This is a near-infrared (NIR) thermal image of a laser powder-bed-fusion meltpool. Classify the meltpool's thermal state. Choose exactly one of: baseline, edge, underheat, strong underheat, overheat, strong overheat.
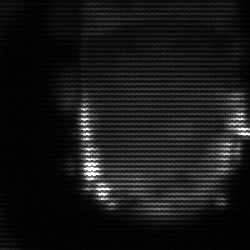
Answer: baseline